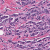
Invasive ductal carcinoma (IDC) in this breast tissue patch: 1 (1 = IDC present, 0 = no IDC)